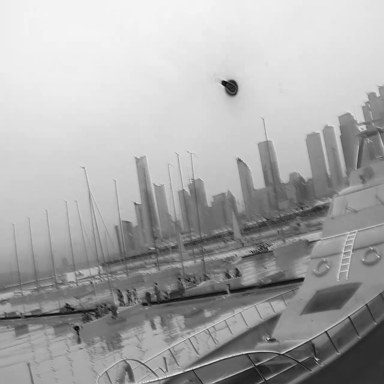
There are 11 sailboats in the infrared image.